Interaction volume radius: 10 \u00c5
Interaction volume height: 20 \u00c5
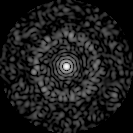
Disorder parameter: 0.854